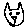
Label: cat